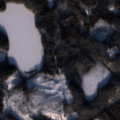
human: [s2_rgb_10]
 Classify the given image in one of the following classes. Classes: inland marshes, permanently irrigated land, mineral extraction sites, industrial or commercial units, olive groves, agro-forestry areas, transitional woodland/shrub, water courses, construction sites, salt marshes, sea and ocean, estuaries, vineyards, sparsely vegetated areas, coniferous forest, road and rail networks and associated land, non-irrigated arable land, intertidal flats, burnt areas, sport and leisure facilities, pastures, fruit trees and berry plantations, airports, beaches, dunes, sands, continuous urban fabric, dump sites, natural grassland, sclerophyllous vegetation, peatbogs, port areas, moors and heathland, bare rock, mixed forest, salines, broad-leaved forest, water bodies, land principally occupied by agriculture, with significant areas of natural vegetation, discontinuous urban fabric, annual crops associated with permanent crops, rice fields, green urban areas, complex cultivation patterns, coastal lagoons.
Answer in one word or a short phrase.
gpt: land principally occupied by agriculture, with significant areas of natural vegetation, coniferous forest, mixed forest, water bodies